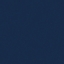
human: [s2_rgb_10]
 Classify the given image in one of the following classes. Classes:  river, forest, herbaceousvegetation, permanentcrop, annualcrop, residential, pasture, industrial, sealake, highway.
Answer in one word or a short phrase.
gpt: SeaLake